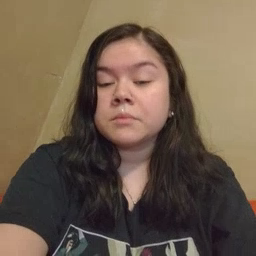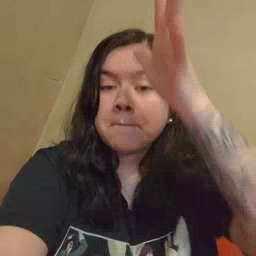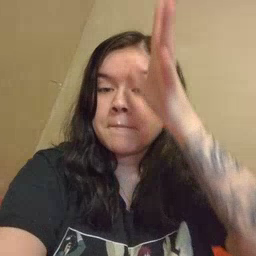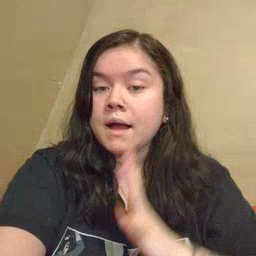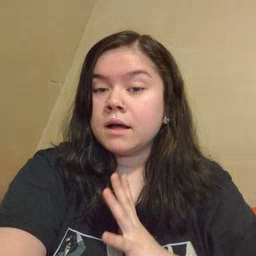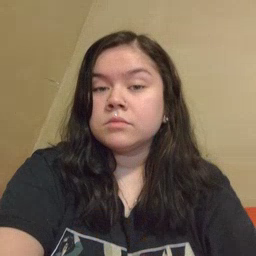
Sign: man